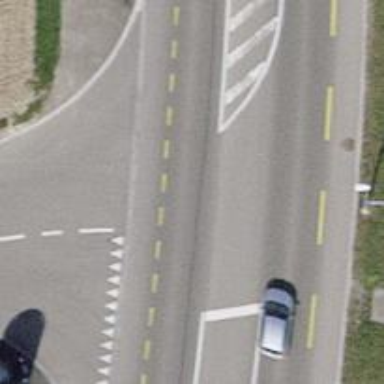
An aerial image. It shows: Primary highway with asphalt surface. There is lane designated for cycling on the left side.